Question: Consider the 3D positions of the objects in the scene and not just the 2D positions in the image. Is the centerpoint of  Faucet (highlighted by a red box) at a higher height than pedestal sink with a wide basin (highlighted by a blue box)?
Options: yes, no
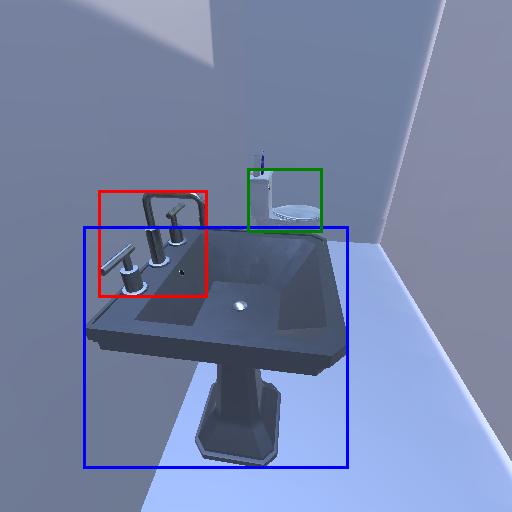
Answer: yes